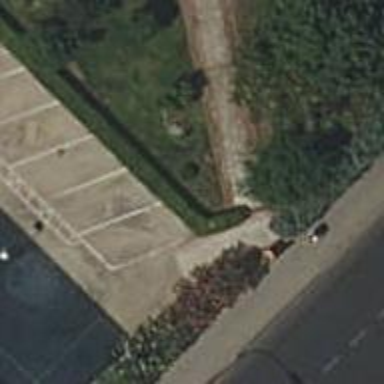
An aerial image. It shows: Footway made of paving stones.